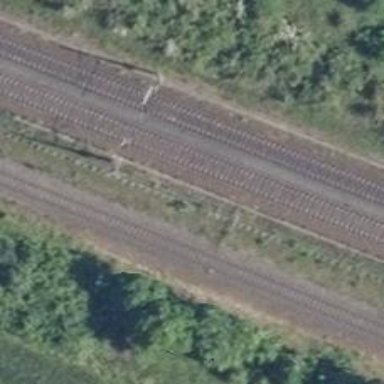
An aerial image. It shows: Railway milestone with catenary mast.